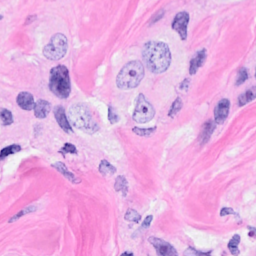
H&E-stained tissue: Breast